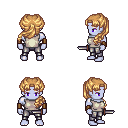
a pixel art fantasy rpg character, male body template, dark elf, purple skin, white sleeveless shirt, metal pants, light blonde princess hairstyle, leather bracers, dagger, four views (front, back, left, right), 2x2 character sprite sheet, small pixel art, hard edges, no anti-aliasing